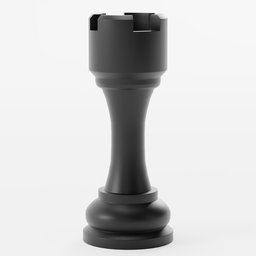
Label: decoration